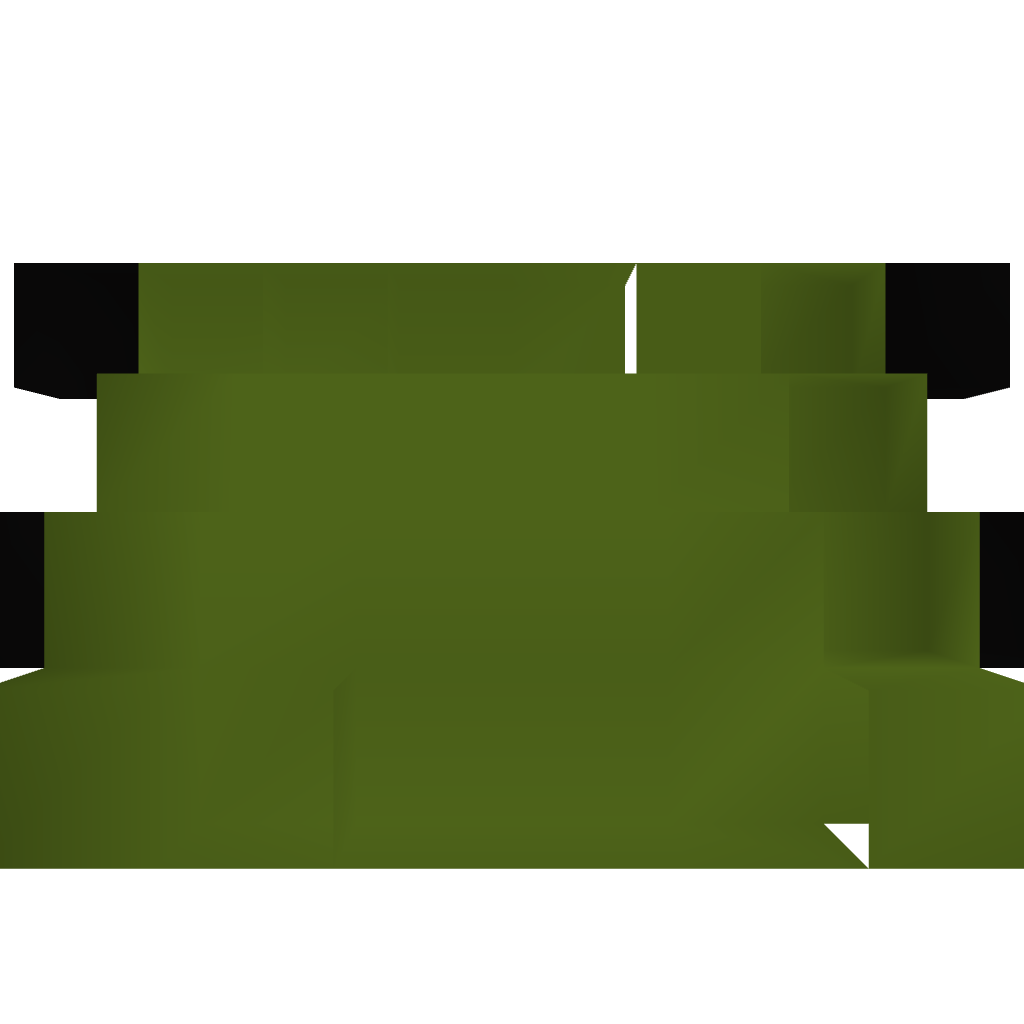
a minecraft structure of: Quick and smart Tent